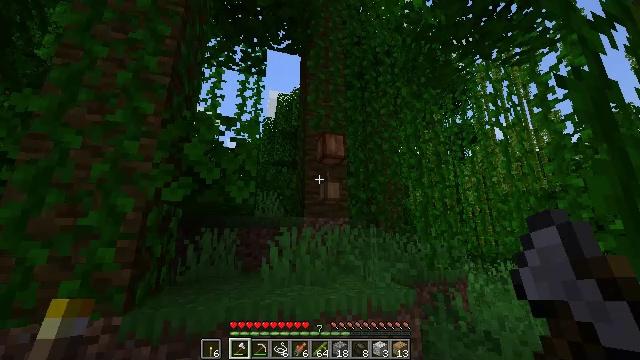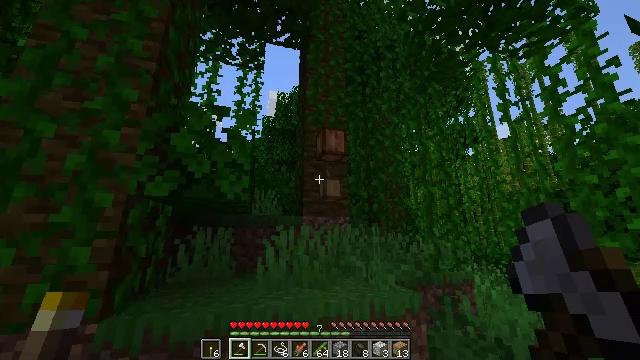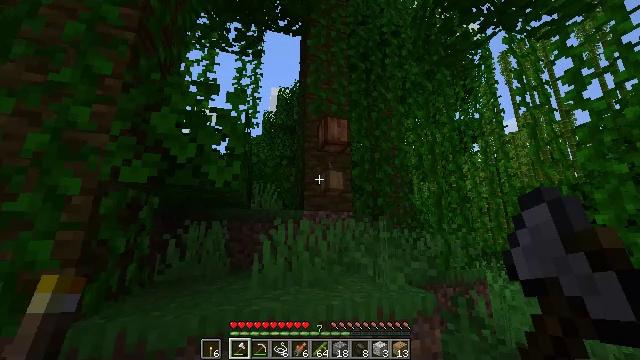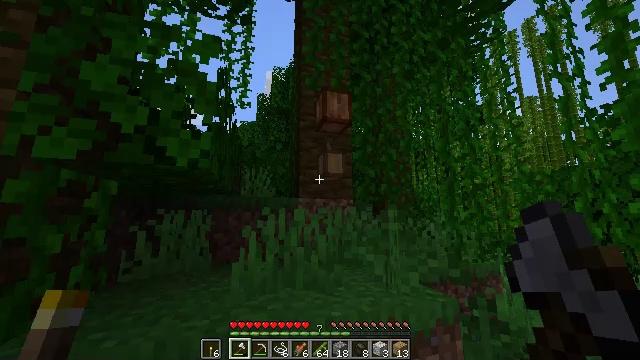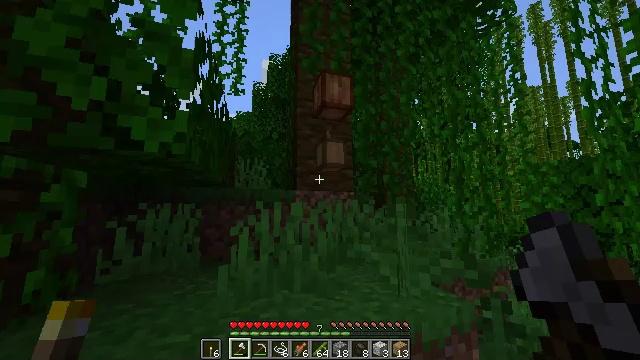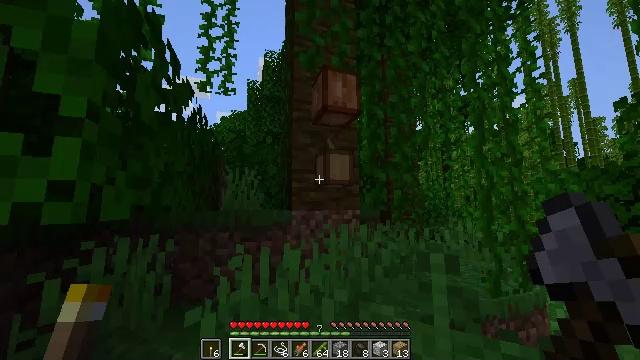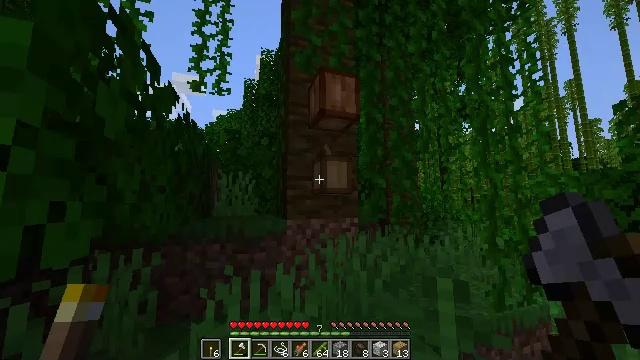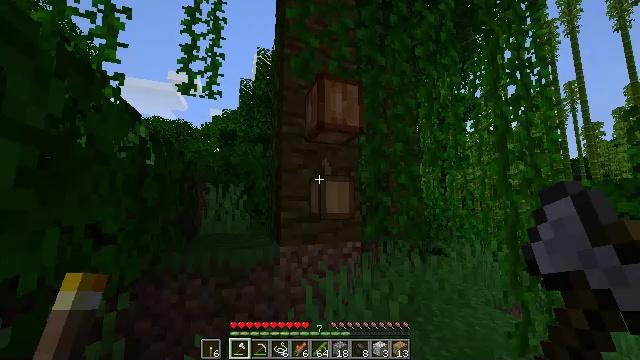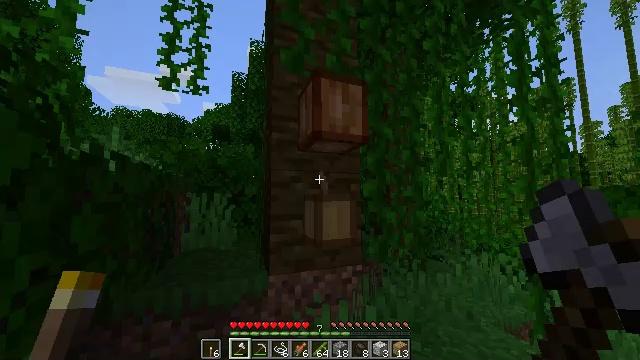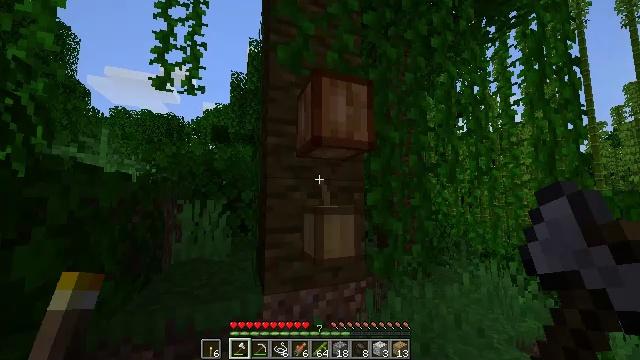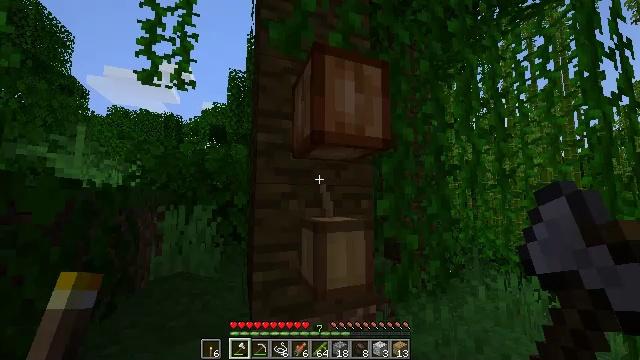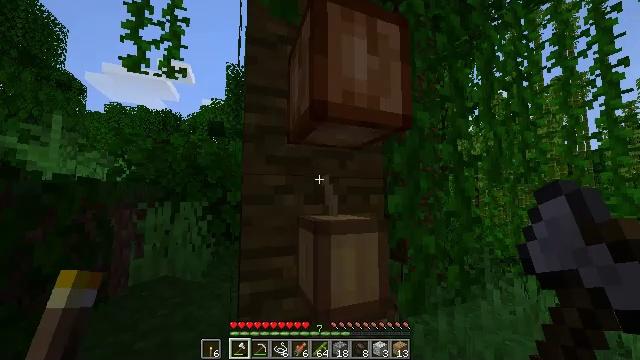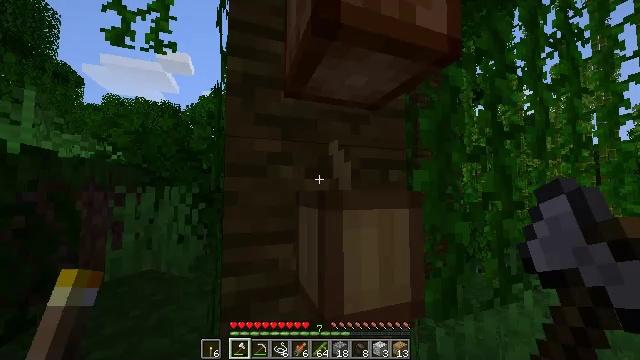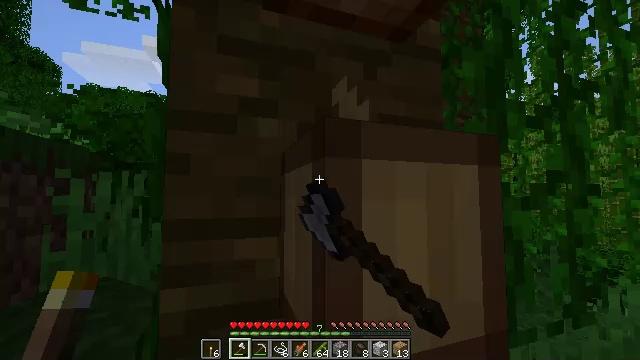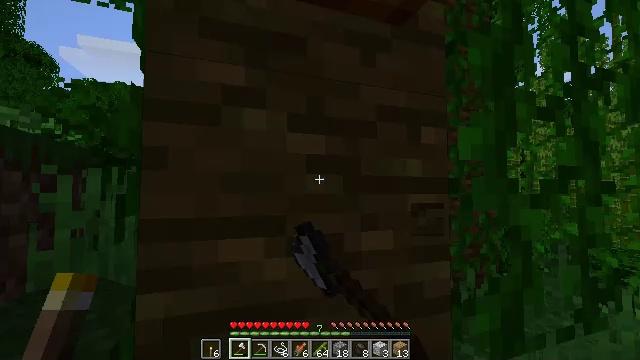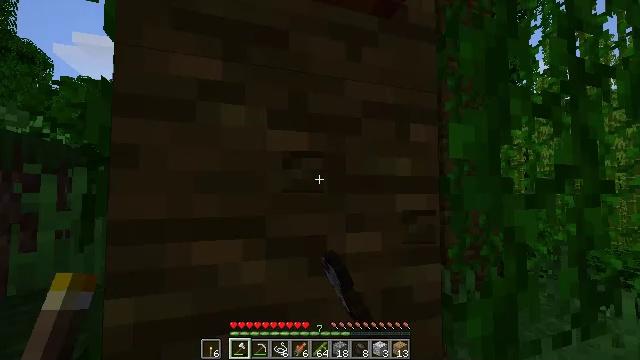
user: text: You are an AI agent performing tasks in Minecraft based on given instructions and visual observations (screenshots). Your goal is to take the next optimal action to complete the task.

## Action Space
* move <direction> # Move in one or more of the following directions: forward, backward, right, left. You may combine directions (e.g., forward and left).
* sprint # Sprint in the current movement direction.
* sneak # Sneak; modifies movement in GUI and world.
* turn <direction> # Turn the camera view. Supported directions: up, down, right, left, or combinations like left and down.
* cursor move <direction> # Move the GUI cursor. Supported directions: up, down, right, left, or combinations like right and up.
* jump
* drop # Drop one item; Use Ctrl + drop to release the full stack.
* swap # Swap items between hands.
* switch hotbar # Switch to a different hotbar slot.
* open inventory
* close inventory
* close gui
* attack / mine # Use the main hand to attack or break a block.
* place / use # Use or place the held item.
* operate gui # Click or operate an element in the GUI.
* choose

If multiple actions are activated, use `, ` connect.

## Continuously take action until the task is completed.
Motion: motion action
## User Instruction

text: Mine the cocoa pods for beans.
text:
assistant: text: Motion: move forward, sprint
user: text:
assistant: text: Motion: move forward, sprint
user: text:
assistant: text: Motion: move forward, sprint, turn down
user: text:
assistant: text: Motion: move forward, sprint, turn down
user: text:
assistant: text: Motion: move forward, sprint, jump
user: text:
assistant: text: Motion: move forward, sprint, jump
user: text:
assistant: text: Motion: move forward, sprint, jump
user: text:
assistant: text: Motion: move forward, sprint, turn right and down
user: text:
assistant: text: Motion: move forward, sprint
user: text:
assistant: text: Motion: move forward
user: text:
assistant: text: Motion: no_op
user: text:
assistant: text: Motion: turn left and down, attack / mine
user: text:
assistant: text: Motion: attack / mine
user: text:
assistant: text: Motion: attack / mine
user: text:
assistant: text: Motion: attack / mine
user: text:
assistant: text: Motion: attack / mine
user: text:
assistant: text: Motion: turn right, attack / mine
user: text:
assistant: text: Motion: turn right, attack / mine
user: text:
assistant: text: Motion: turn right and up, attack / mine
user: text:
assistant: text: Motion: turn up, attack / mine
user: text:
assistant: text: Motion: turn left and up, attack / mine
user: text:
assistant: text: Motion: turn left and up, attack / mine
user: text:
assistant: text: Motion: attack / mine
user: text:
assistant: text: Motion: attack / mine
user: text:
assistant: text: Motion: attack / mine
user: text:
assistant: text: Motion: attack / mine